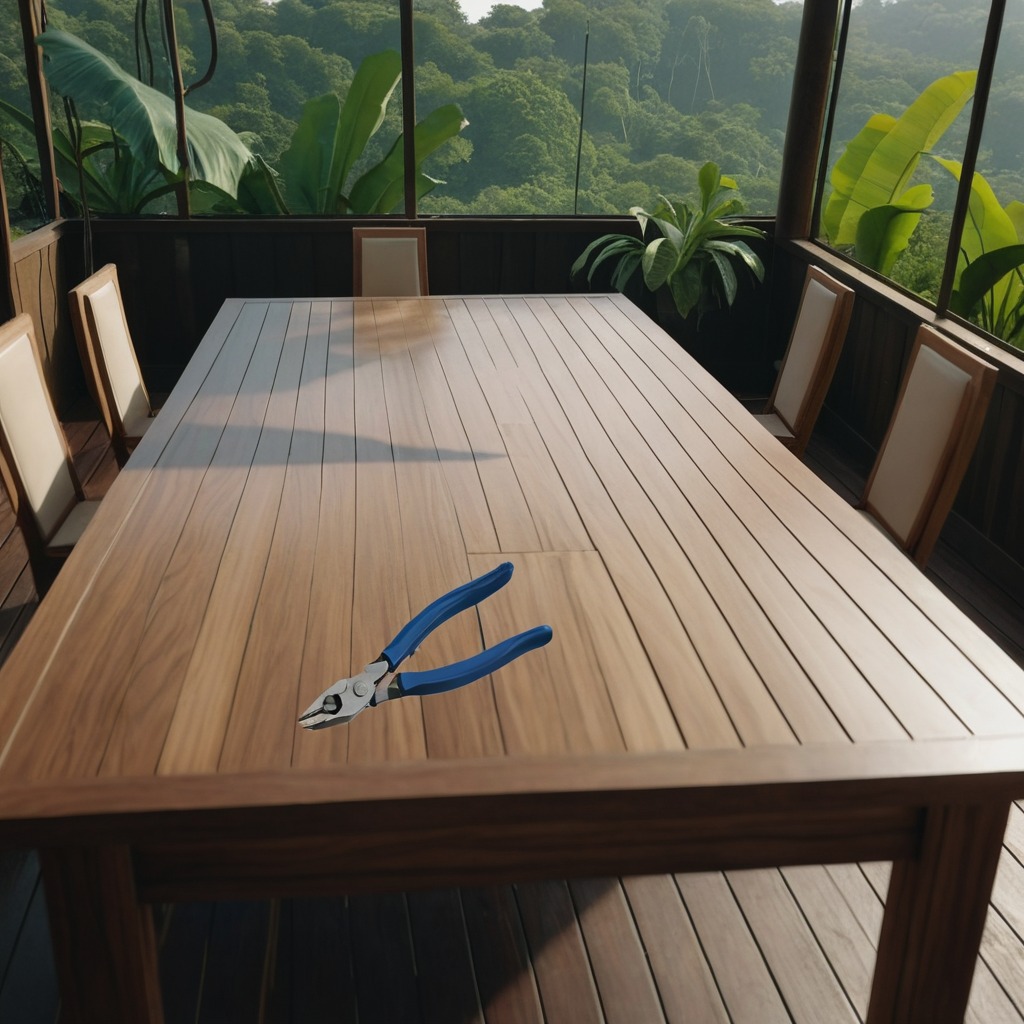
A plier is lying on a wooden table inside a jungle field workshop tent.